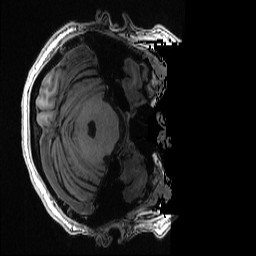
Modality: T1w
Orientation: axial
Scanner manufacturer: ge
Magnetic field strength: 3 T
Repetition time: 0.008164 s
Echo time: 0.003184 s